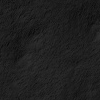
Atmospheric dust classification: not_dusty